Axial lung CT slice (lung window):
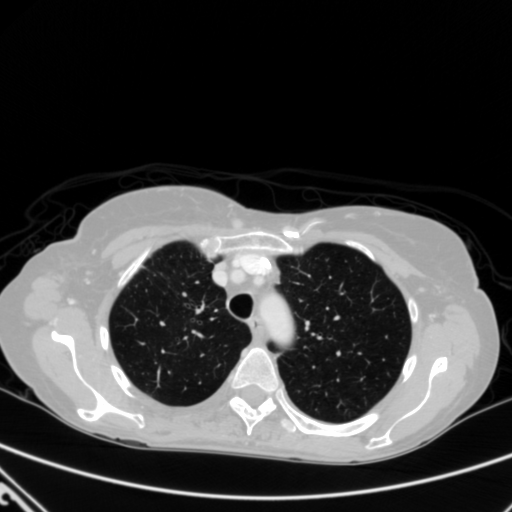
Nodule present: no